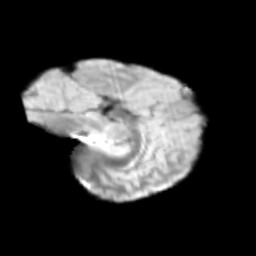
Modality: T2w
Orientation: sagittal
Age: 10
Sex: male
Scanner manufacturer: siemens
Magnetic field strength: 3 T
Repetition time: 3.8 s
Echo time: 0.07 s